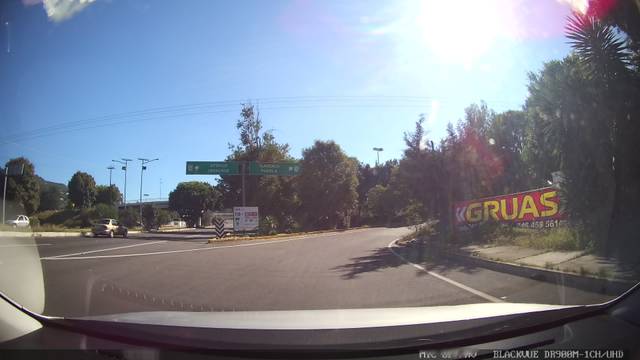
Region: Mexico
Coordinates: 19.326, -98.248